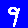
Digit: 9